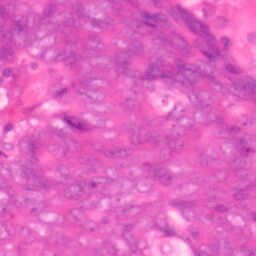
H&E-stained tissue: Colon